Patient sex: M
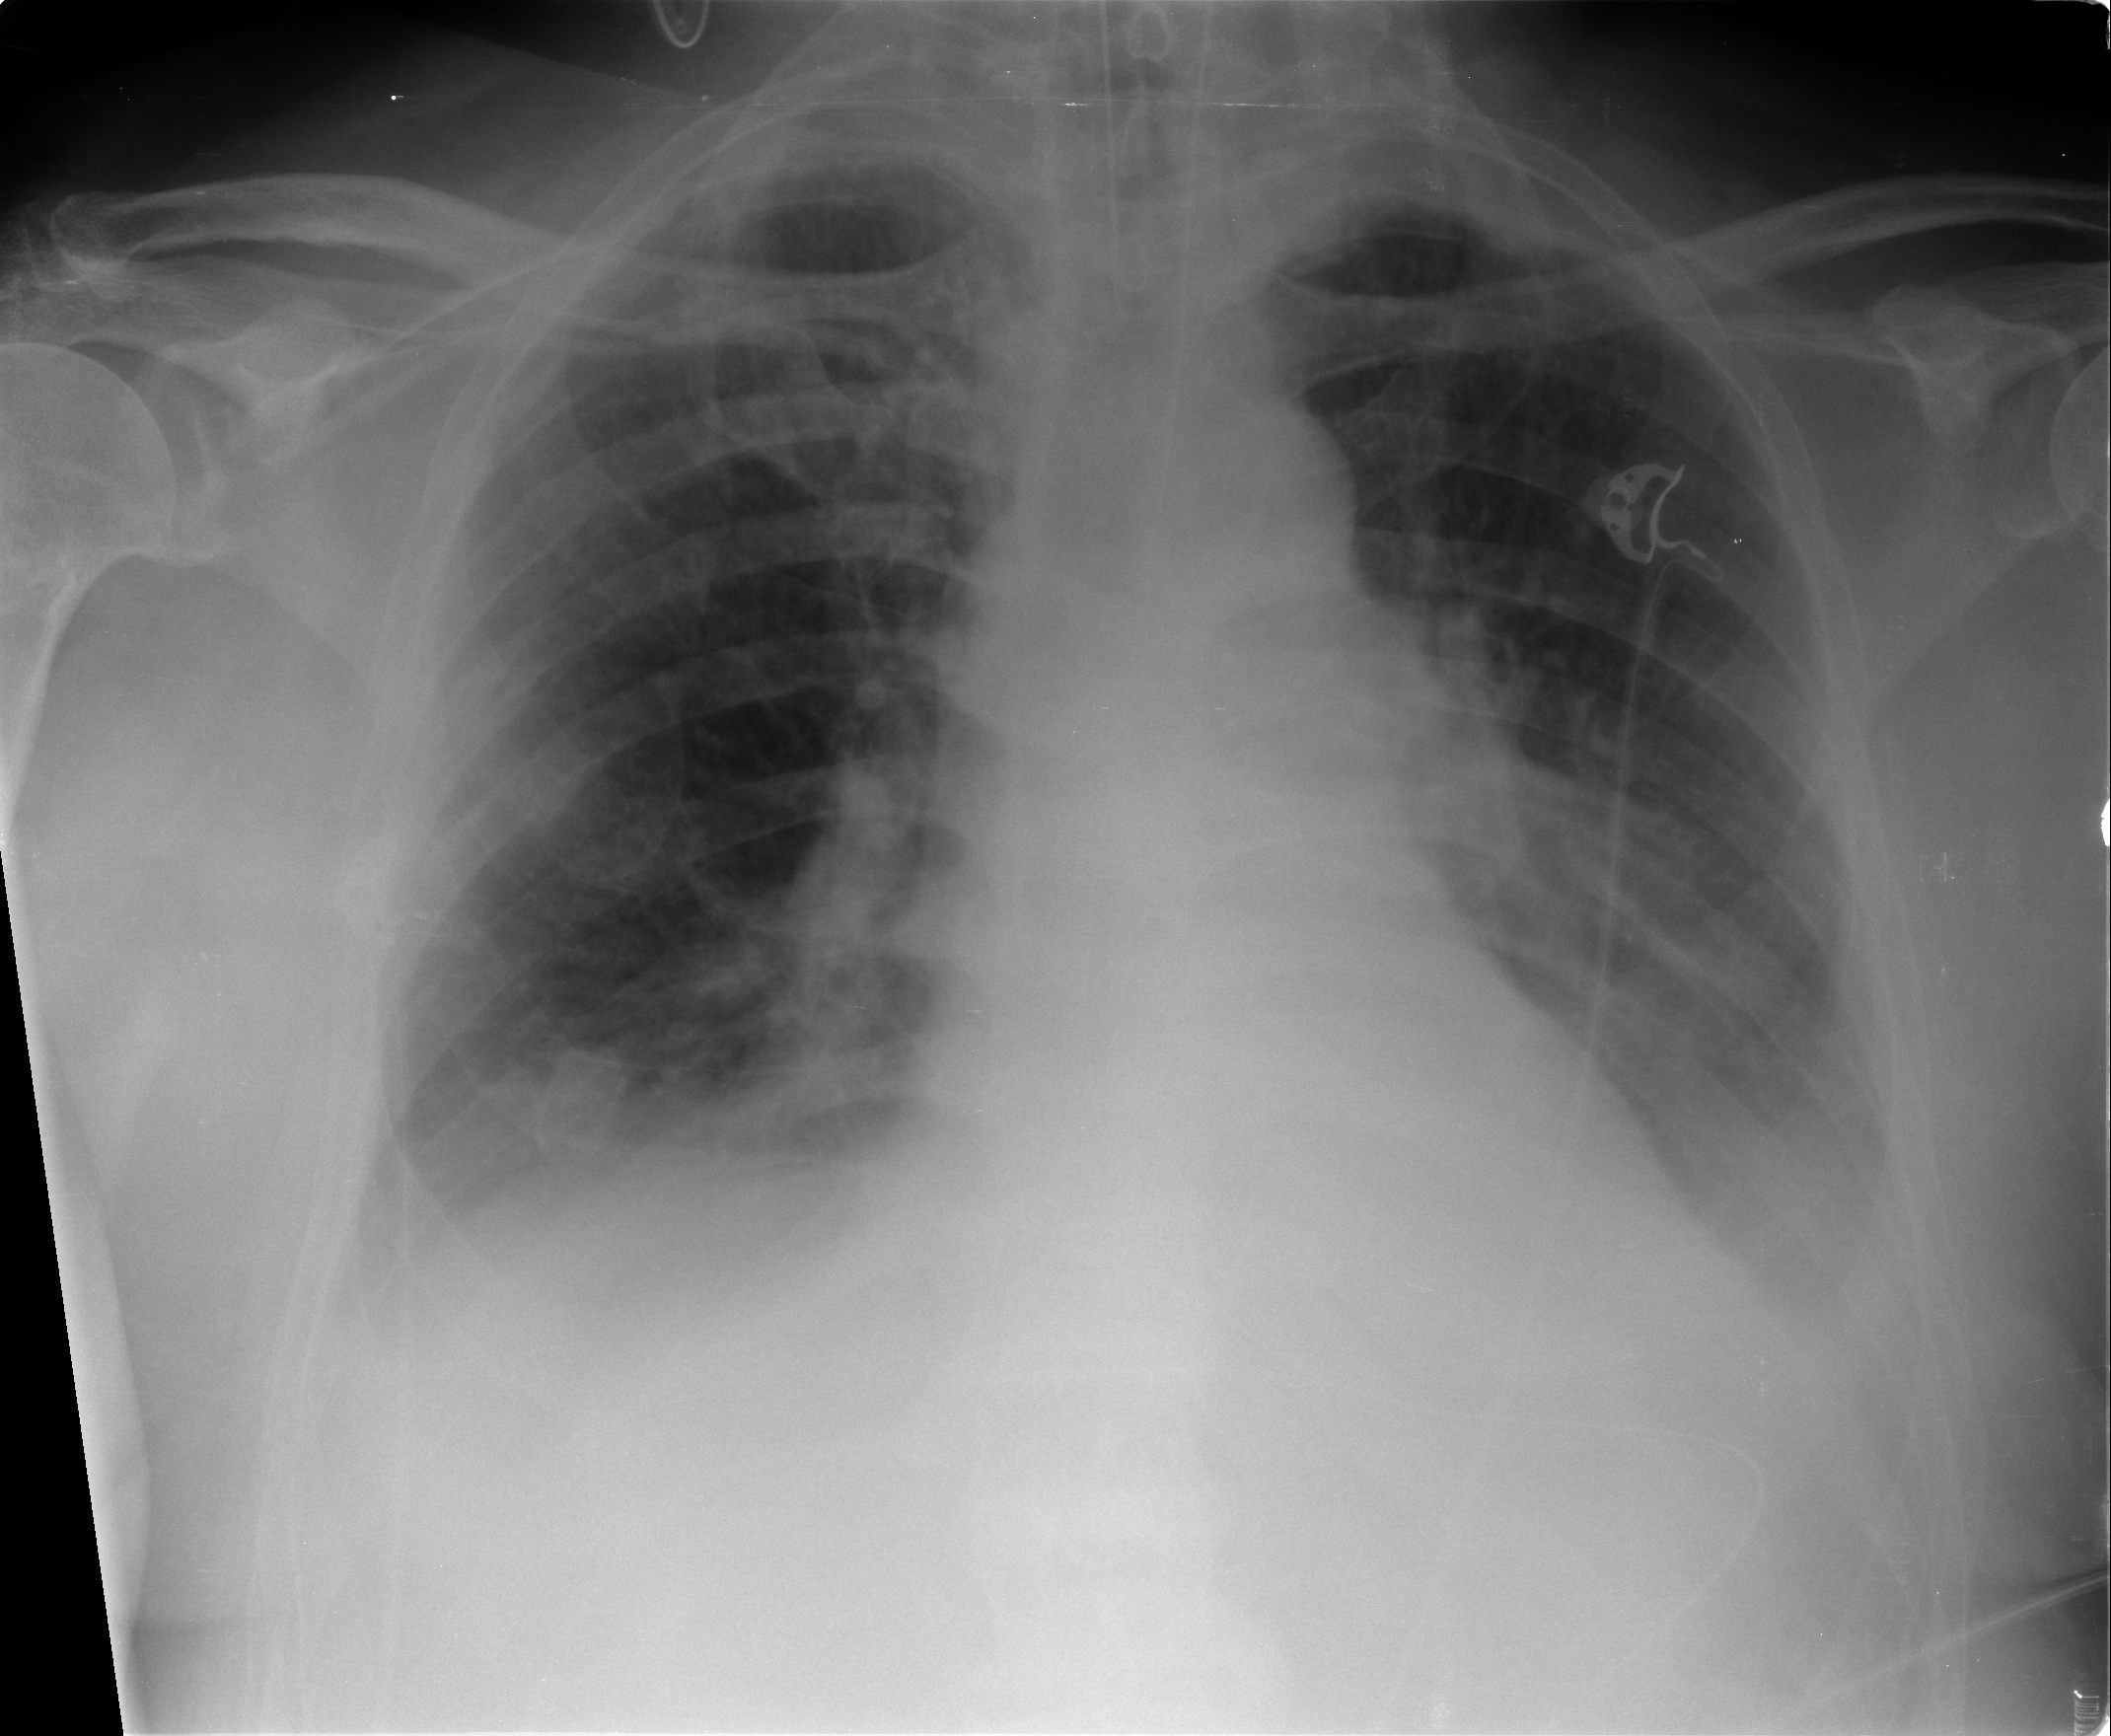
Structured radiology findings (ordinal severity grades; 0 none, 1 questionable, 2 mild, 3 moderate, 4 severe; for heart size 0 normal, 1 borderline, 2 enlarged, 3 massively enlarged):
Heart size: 0
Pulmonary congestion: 2
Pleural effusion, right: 2
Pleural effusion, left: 2
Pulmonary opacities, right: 0
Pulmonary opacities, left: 0
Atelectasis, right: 2
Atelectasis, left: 2